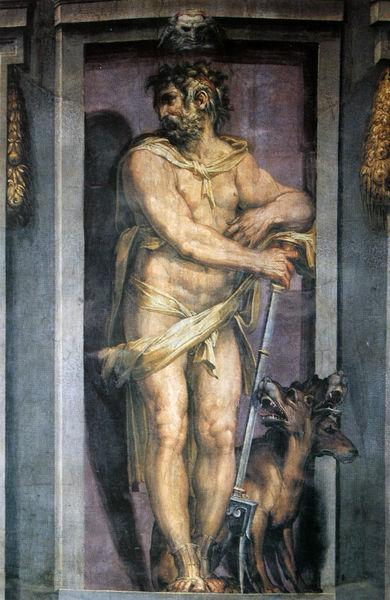
Titel: Palazzo Vecchio, Saal der Elemente, Pluto, Sala degli Elementi, Plutone
Künstler: Cristofano Gherardi
Standort: Florenz
Institution: Palazzo Vecchio
Schlagwörter: akt, blau, dunkel, gemälde, gott, hand, kopf, körper, lendenschurz, mann, nackt, schatten, umhang, gelb, ocker, braun, brust, finger, frisur, geste, grau, hell, licht, marmor, nase, ohr, stirn, stützen, säule, tür, weiss, blick, hund, hunde, tier, tuch, beige, malerei, bart, arm, arme, augen, haupt, mensch, rahmen, stehen, vollbart, bild, bildnis, hände, portrait, porträt, öl, figur, gewand, gold, stehend, girlande, krone, locken, rosa, schultern, statue, beine, fell, schärpe, füße, stab, mauer, lila, violett, dick, detail, muskeln, wandgemälde, wandmalerei, metall, kontrapost, knie, zehen, flieder, eingang, nische, antike, lendentuch, moses, fuss, gemalt, steht, schwert, waffe, für, dämon, kranz, römer, kerzenständer, knauf, gebiss, zähne, hirsch, jäger, reh, rehe, schnauze, schultertuch, muskel, sage, wächter, speer, fresko, gottheit, hirte, herkules, kräftig, modelliert, lenden, fresco, cerberus, dreiköpfig, hades, höllenhund, pluto, unterwelt, bajonett, sehnen, neptun, hephaistos, dreizack, füß, poseidon, zerberus, arne, tripod, gaold, römischer gott, fresk', gagt, grichische mythologie, trompel'uil, ades, cerbes